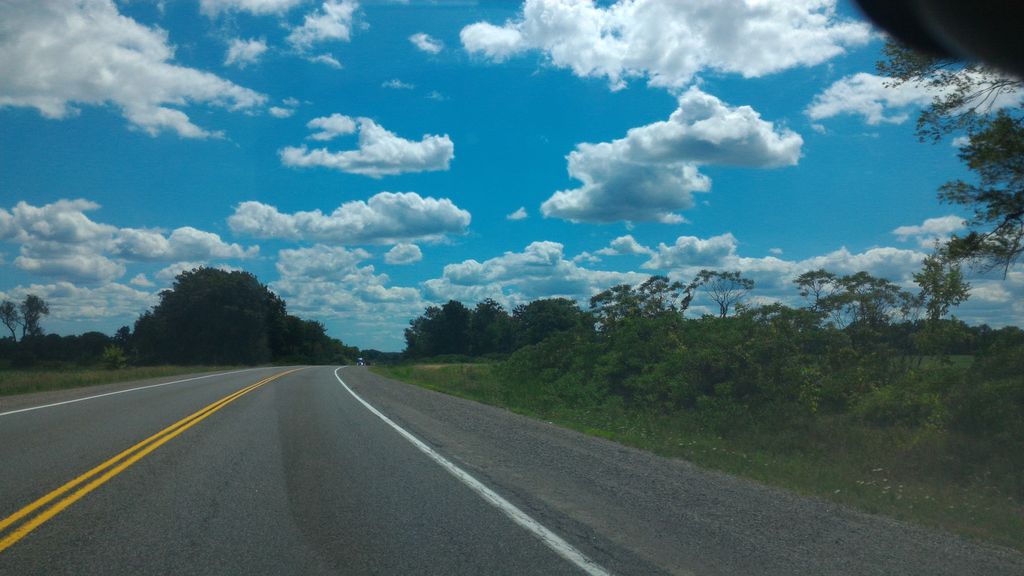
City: hamilton